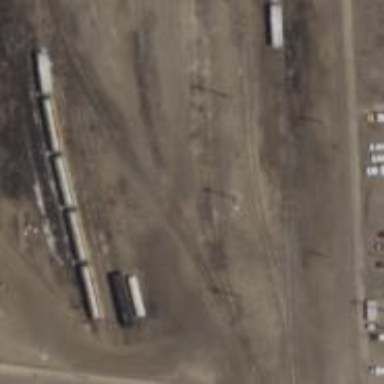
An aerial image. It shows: Railway yard in service.